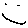
Label: smiley face